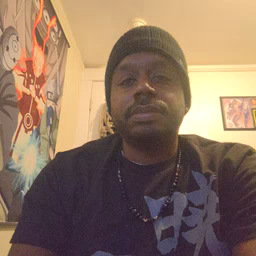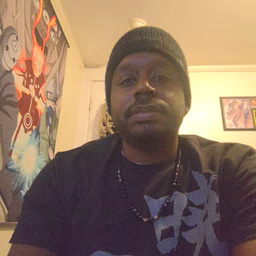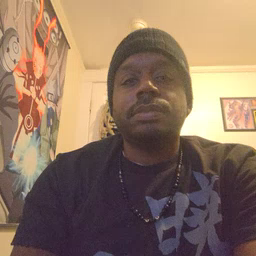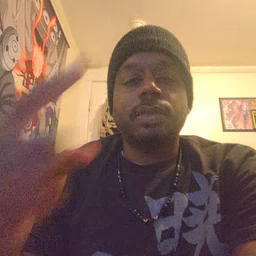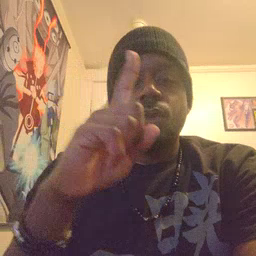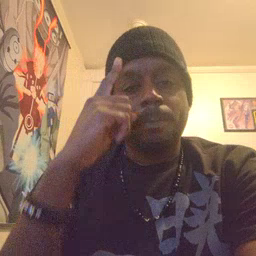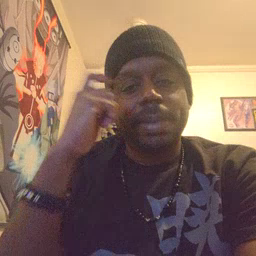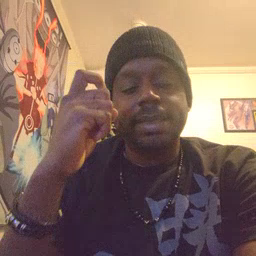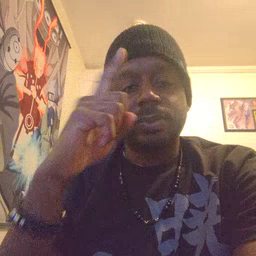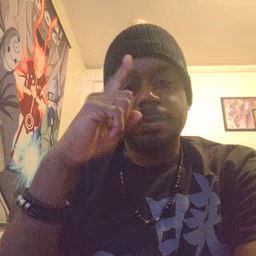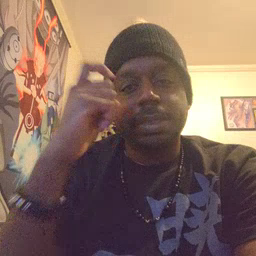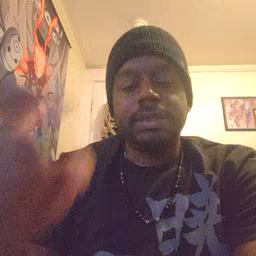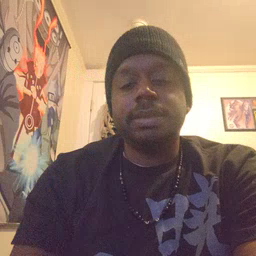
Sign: penny